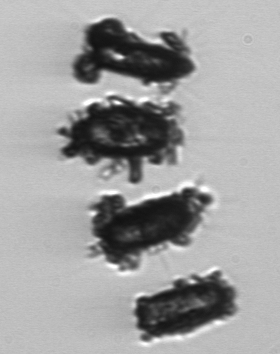
Label: Thalassiosira_TAG_external_detritus